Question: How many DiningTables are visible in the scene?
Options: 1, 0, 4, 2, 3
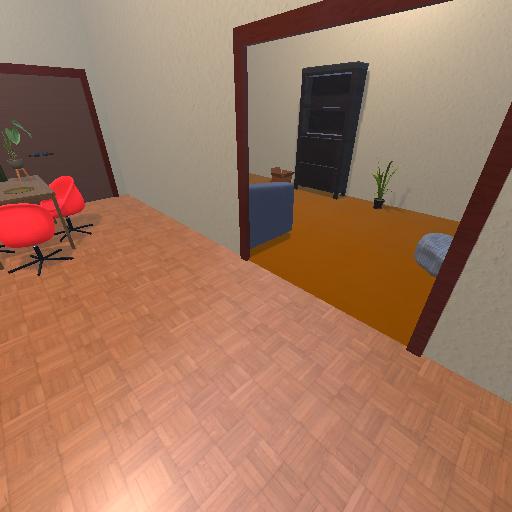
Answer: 1